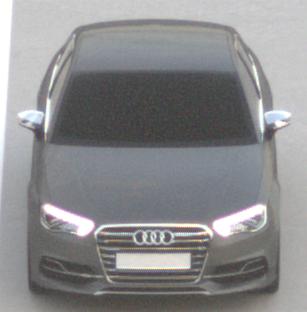
Make: Audi
Model: S3
Detailed model: 8V
Model produced from: 2013
Model produced until: 2020
Doors: 4
Color: gray
Road condition: dry road
Daytime: sunrise or sunset
Contrast: low contrast